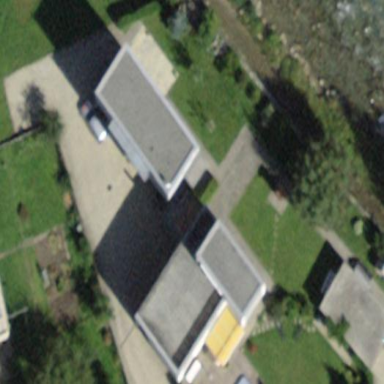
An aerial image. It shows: Building with flat roof.